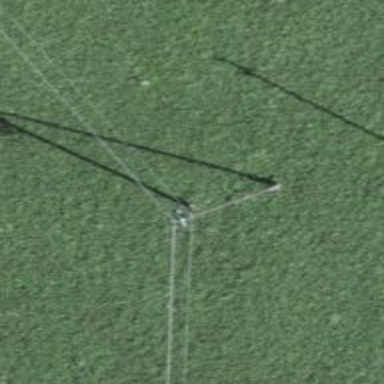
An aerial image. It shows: Utility pole as the man-made structure.